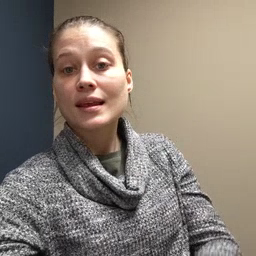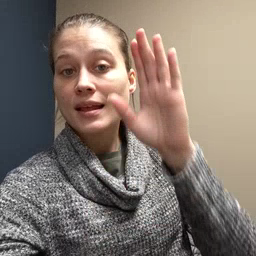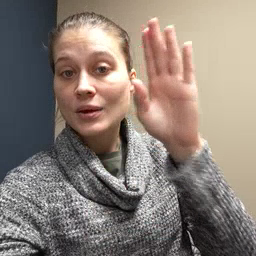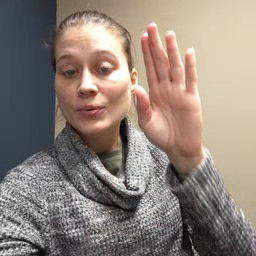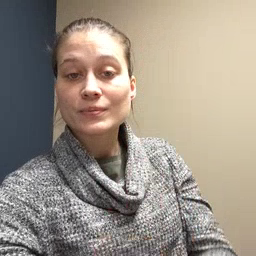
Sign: hello